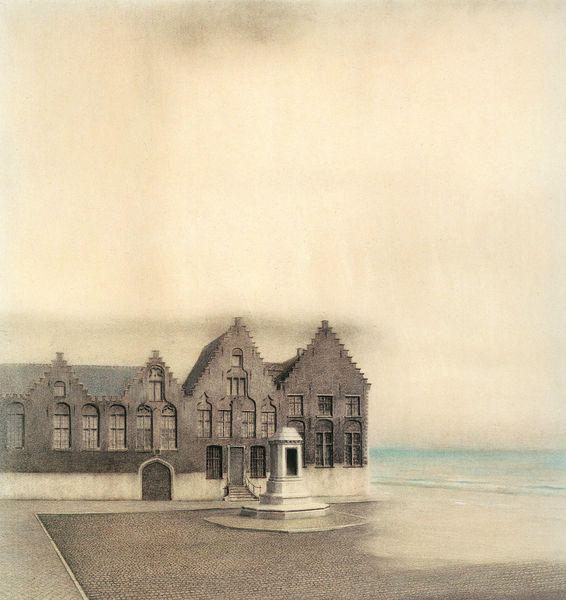
Titel: Eine verlassene Stadt
Künstler: Fernand Khnopff
Institution: Brüssel, Musées royaux des Beaux-Arts de Belgique
Schlagwörter: blau, himmel, meer, wasser, stadt, ufer, fenster, grau, hell, pastell, schwarz, tür, türkis, weiss, zeichnung, dach, gebäude, haus, symbolismus, alt, architektur, blass, sockel, einsamkeit, häuser, kalt, einsam, kirche, gotik, brunnen, farbig, wellen, bogen, fassade, pflaster, leer, giebel, nebel, vergilbt, platz, rundbogen, flut, treppe, pastellfarben, aufgang, stufen, menschenleer, tor, foto, regen, eingang, kloster, denkmal, schwarz weiss, koloriert, anwesen, fachwerk, pavillon, khnoppf, khnopff, unheimlich, häuserzeile, mee, treppengiebel, pastellkreide, gepflastert, caspar, pastellkreiden, fernand khnopff, straßenpflaster, hafengebäude, pastellkreise, menshenleer, fernand khnoppf, fernand khnoopf, verlassene